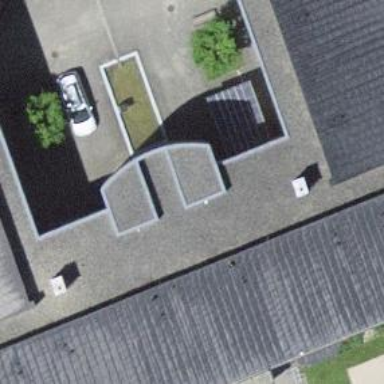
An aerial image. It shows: Nursing home.